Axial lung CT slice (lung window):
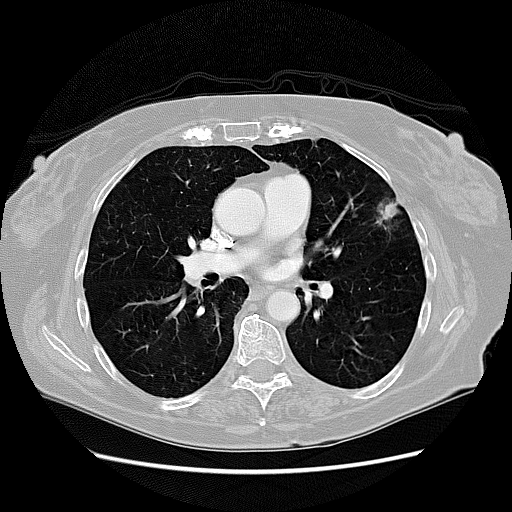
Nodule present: yes
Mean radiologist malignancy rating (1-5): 4.5